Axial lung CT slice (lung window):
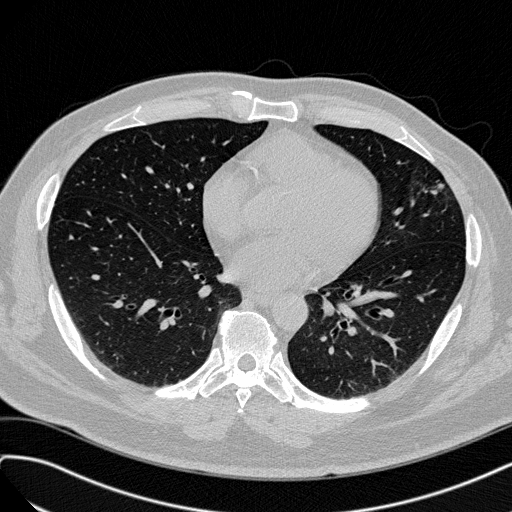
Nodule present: no